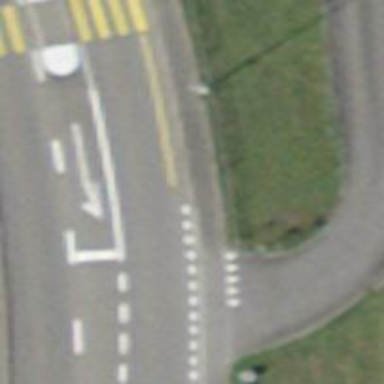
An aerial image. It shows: Asphalt footway with unmarked crossing. The crossing has markings.